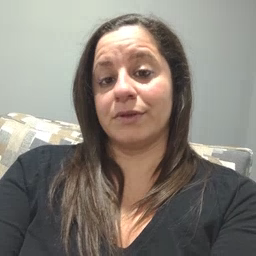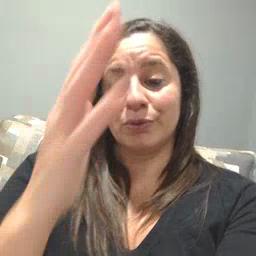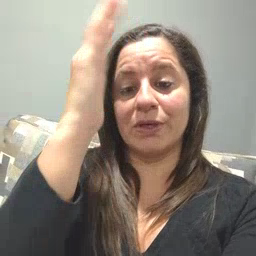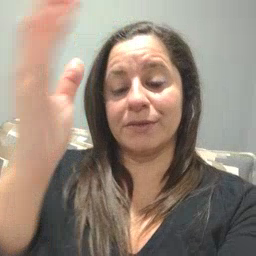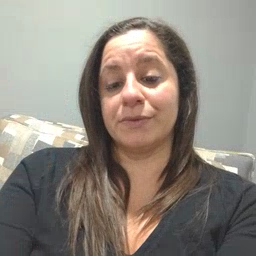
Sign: tree